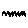
Label: zigzag